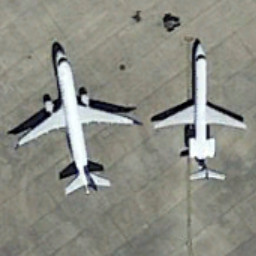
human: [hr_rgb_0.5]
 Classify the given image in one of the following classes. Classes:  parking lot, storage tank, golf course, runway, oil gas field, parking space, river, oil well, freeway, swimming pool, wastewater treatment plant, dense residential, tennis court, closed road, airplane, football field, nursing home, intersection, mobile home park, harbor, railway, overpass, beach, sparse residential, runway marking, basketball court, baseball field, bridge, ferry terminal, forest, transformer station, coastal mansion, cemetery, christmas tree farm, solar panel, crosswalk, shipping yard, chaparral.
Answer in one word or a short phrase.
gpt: airplane